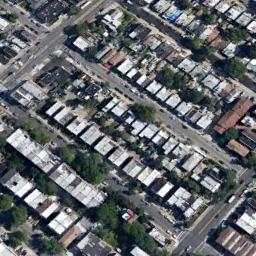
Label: dense_residential